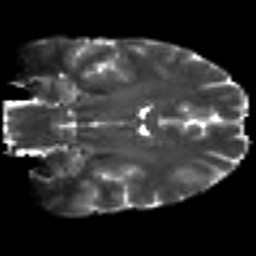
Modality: T2w
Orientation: coronal
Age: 22
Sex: male
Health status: healthy
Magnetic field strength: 3 T
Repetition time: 8.4 s
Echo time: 0.0926 s